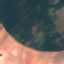
Land use / land cover class: AnnualCrop